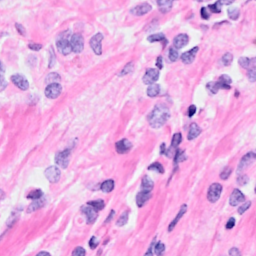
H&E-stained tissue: Breast